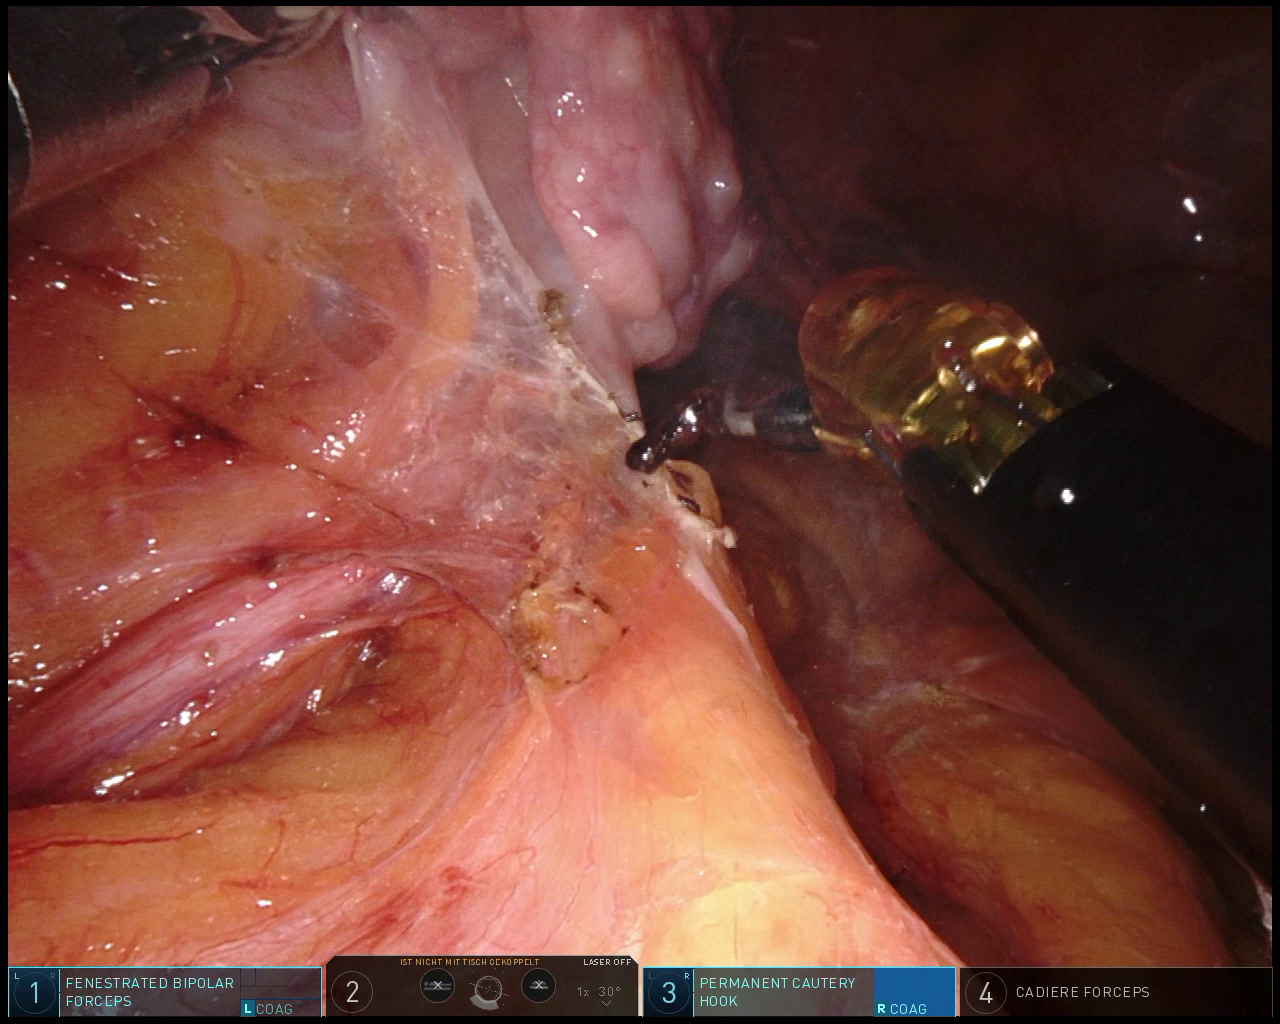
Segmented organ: ureter
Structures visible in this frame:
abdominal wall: no
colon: no
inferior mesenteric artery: no
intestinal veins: no
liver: no
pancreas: no
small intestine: no
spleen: no
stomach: no
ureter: yes
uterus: yes
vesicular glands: no